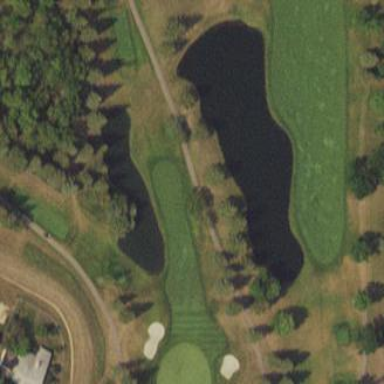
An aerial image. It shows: Water hazard on golf course. The hazard is natural water feature.